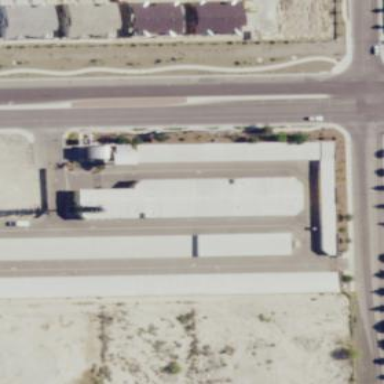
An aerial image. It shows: Group of garages.